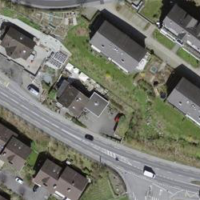
EUNIS habitat code: 55
Species observed at this site:
Allium ursinum
Lapsana communis